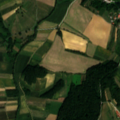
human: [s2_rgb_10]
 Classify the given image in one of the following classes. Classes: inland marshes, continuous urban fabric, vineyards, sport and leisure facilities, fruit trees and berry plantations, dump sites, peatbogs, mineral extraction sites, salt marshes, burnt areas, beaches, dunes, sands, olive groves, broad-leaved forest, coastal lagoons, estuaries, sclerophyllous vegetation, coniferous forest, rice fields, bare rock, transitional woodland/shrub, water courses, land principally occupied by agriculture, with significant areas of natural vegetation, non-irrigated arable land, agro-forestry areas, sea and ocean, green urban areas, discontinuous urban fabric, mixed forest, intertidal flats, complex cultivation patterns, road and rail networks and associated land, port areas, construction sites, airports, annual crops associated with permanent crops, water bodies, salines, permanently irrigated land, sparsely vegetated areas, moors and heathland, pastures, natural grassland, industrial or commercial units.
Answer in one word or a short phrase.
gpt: non-irrigated arable land, complex cultivation patterns, land principally occupied by agriculture, with significant areas of natural vegetation, broad-leaved forest, mixed forest